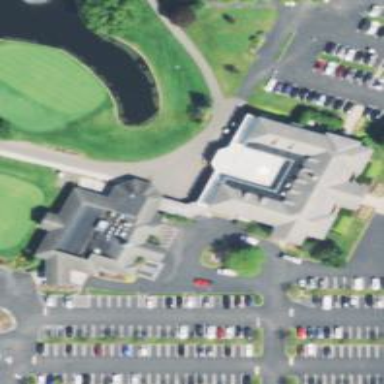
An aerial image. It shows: Clubhouse building at golf course.